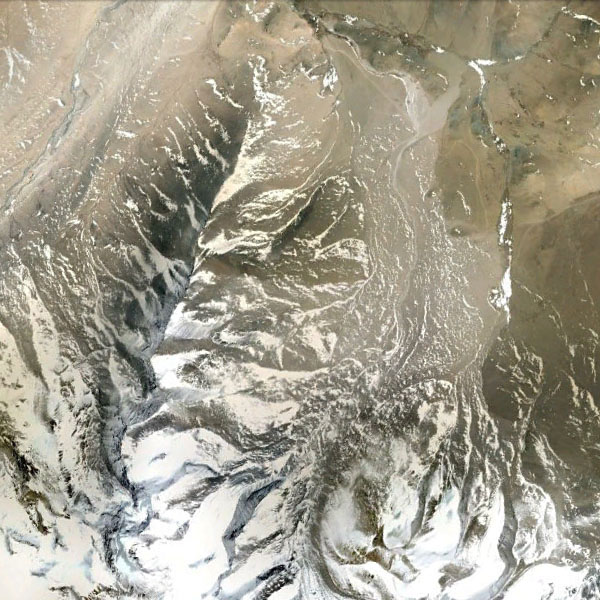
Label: Mountain